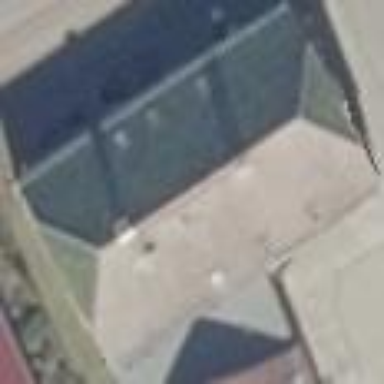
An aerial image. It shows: Detached building with half-hipped roof shape.